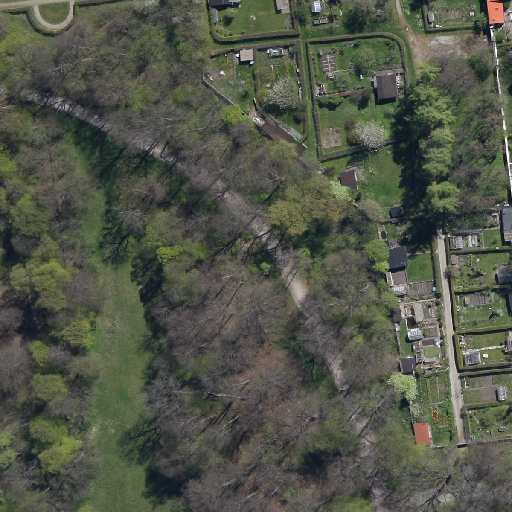
Referring expression: road